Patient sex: M
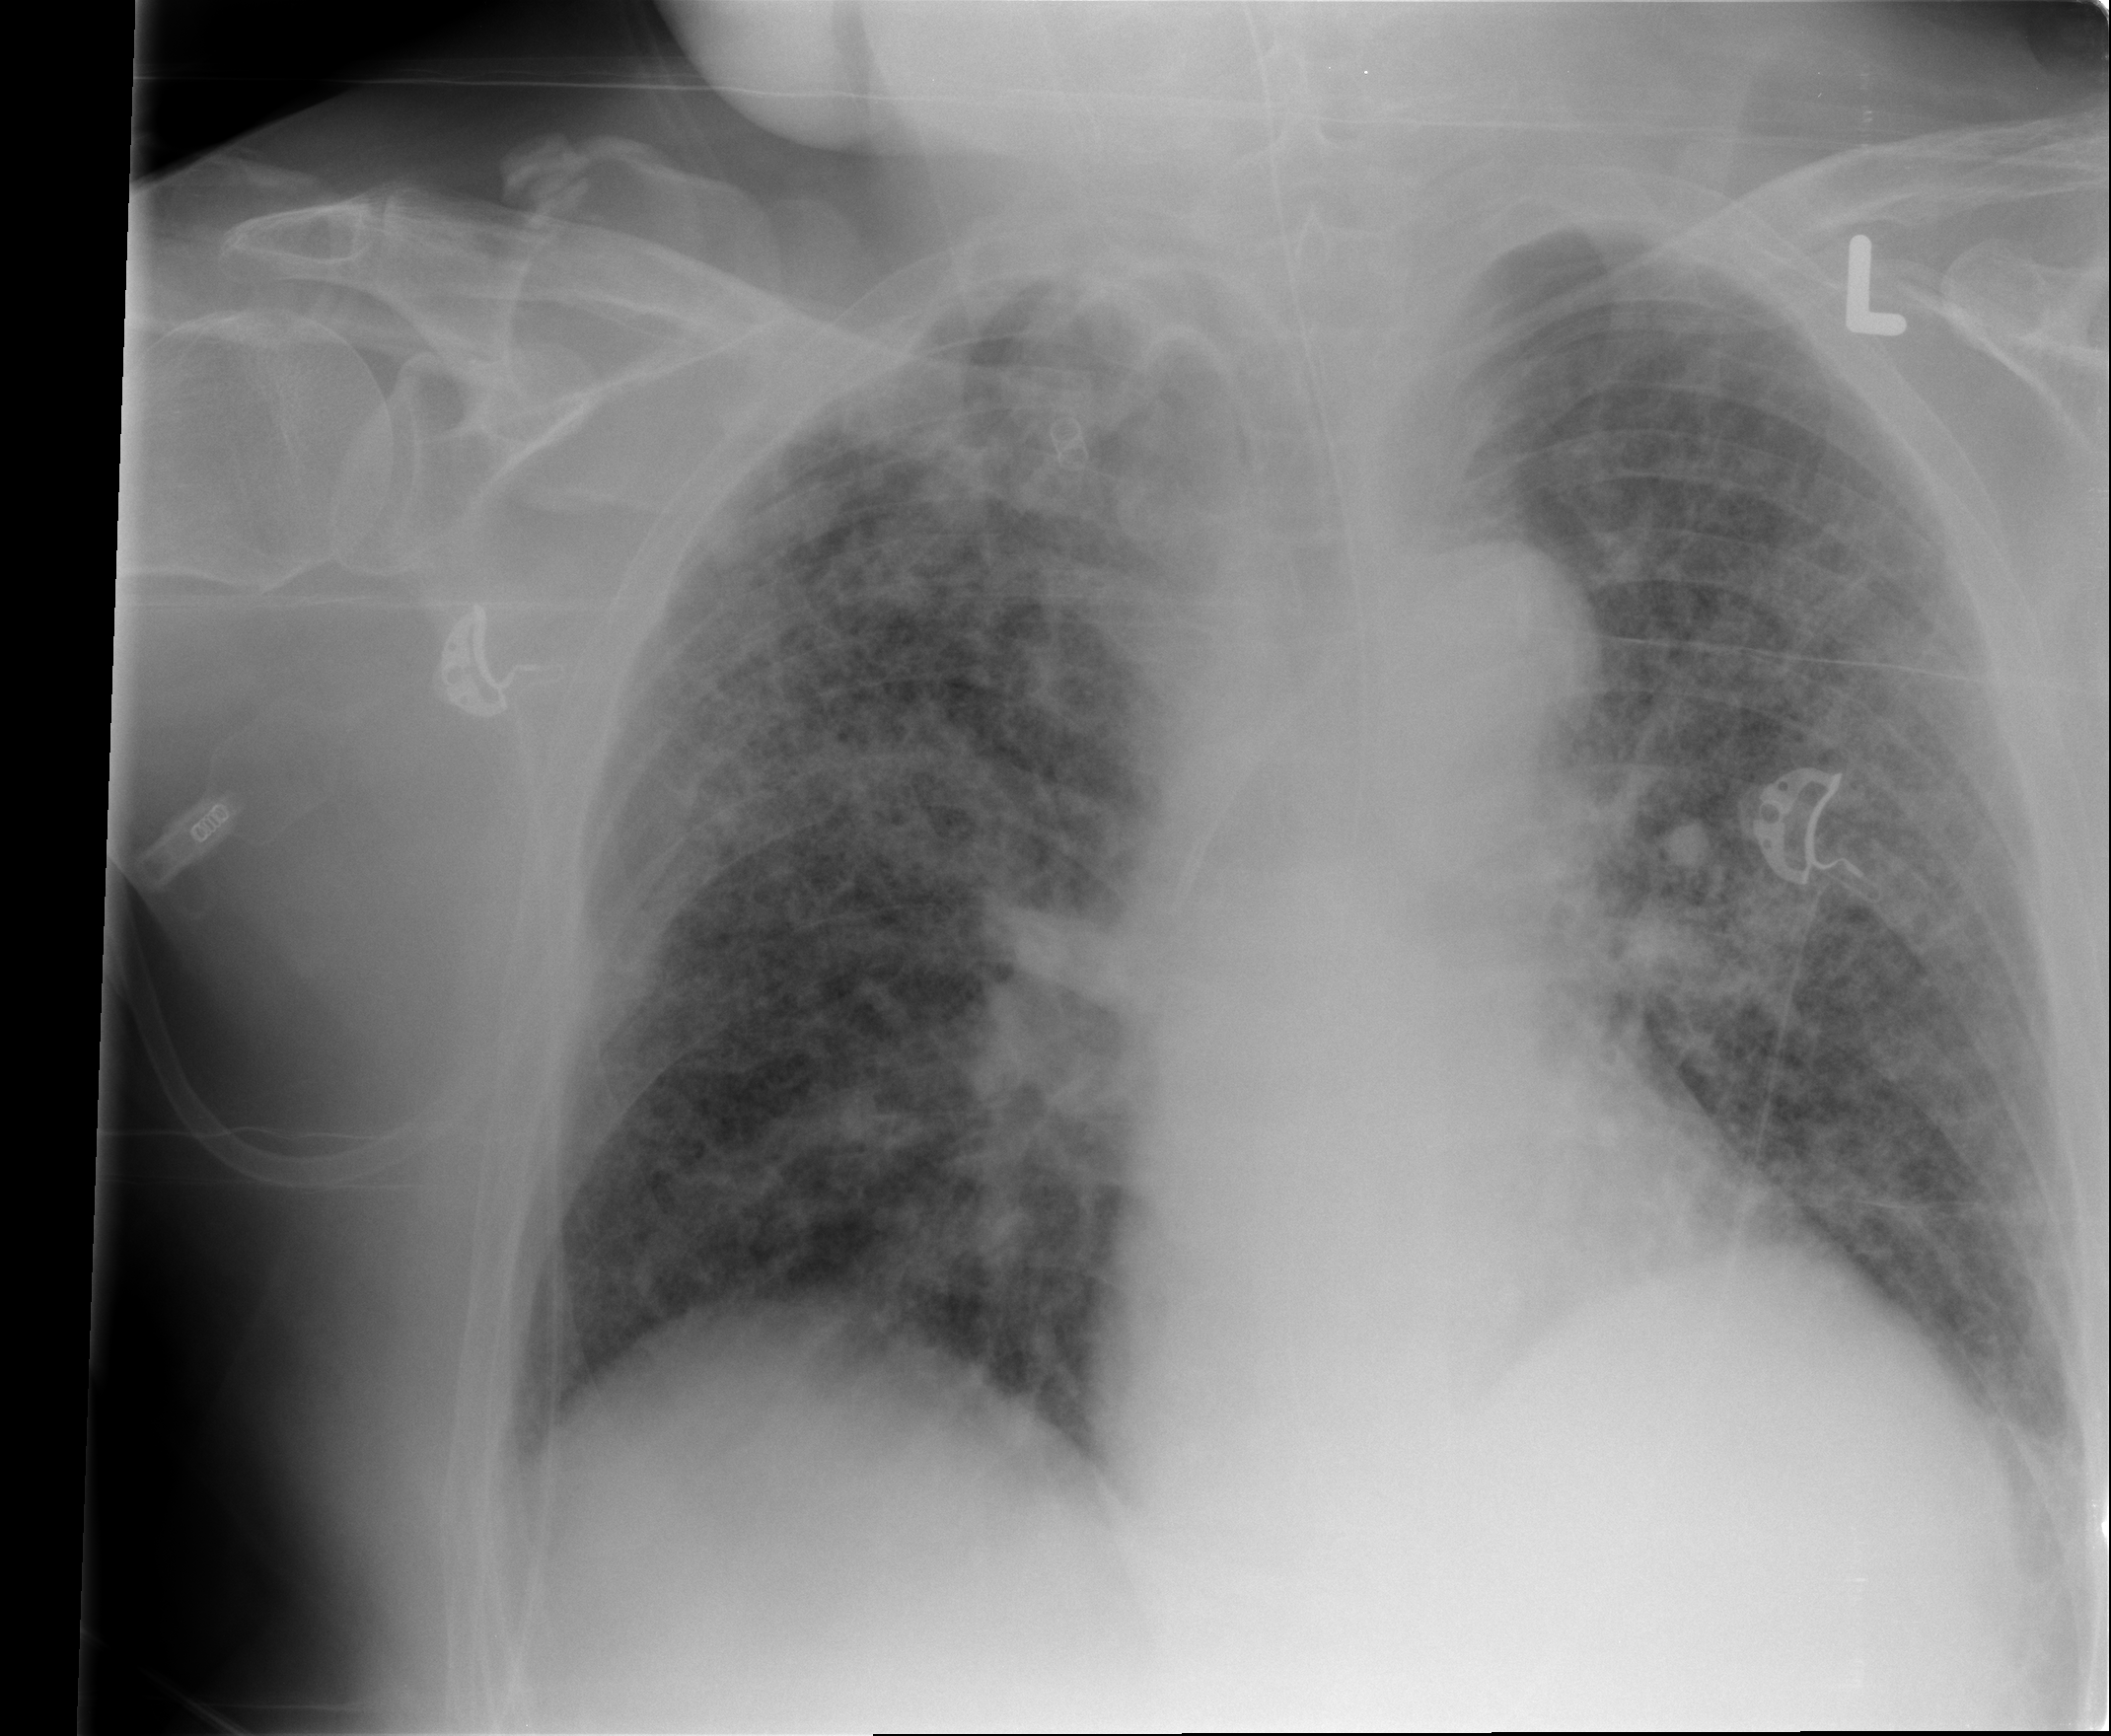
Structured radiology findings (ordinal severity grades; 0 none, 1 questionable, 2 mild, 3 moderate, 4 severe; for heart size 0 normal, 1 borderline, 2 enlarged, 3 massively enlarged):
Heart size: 0
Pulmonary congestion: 2
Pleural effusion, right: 0
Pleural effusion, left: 1
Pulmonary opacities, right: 3
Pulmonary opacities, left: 3
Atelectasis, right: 0
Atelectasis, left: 2